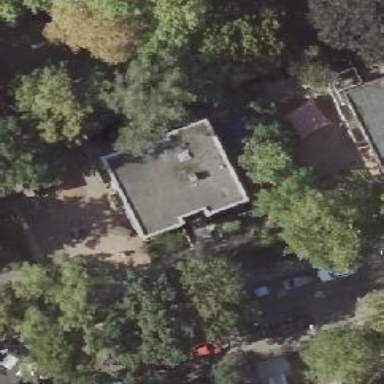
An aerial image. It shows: Kindergarten building.